Question: I started creating a Plugin on QGIS 3 and my plugin requires Progress bars within a QTableView. I am trying to figure out how to add a column of progress bars within my QTableView in PyQt5. But I couldn't find any relevant code or resources regarding my problem.
My Table

'''
w= self.tasklist_tabv
delegate = ProgressDelegate(w)
w.setItemDelegateForColumn(2, delegate)
w.setHorizontalHeaderLabels(["ID", "Name", "Progress"])
for r, (_id, _name, _progress) in enumerate(data):
it_id = QtGui.QTableWidgetItem(_id)
it_name = QtGui.QTableWidgetItem(_name)
it_progress = QtGui.QTableWidgetItem()
chkBoxItem = QtGui.QTableWidgetItem()
chkBoxItem.setFlags(QtCore.Qt.ItemIsUserCheckable | QtCore.Qt.ItemIsEnabled)
chkBoxItem.setCheckState(QtCore.Qt.Unchecked)
it_progress.setData(QtCore.Qt.DisplayRole+1000, _progress)
w.insertRow(w.rowCount())
for c, item in enumerate((it_id, it_name, it_progress)):
w.setItem(r, c, item)
for c, item in enumerate((it_id, it_name, chkBoxItem)):
w.setItem(r, c+1, item)
class ProgressDelegate(QtGui.QStyledItemDelegate):
def paint(self, painter, option, index):
progress = index.data(QtCore.Qt.DisplayRole+1000)
opt = QtGui.QStyleOptionProgressBar()
opt.rect = option.rect
opt.minimum = 0
opt.maximum = 100
opt.progress = progress
opt.text = "{}%".format(progress)
opt.textVisible = True
QtGui.QApplication.style().drawControl(QtGui.QStyle.CE_ProgressBar, opt, painter)
'''
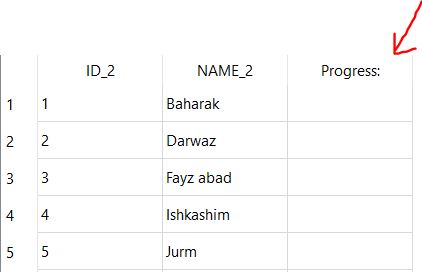
Answer: You can use a delegate:
# QTableView:
### - PyQt5
'''
from PyQt5 import QtCore, QtGui, QtWidgets
data = [("1", "Baharak", 10), ("2", "Darwaz", 60),
("3", "Fays abad", 20), ("4", "Ishkashim", 80),
("5", "Jurm", 100)]
class ProgressDelegate(QtWidgets.QStyledItemDelegate):
def paint(self, painter, option, index):
progress = index.data(QtCore.Qt.UserRole+1000)
opt = QtWidgets.QStyleOptionProgressBar()
opt.rect = option.rect
opt.minimum = 0
opt.maximum = 100
opt.progress = progress
opt.text = "{}%".format(progress)
opt.textVisible = True
QtWidgets.QApplication.style().drawControl(QtWidgets.QStyle.CE_ProgressBar, opt, painter)
if __name__ == '__main__':
import sys
app = QtWidgets.QApplication(sys.argv)
w = QtWidgets.QTableView()
delegate = ProgressDelegate(w)
w.setItemDelegateForColumn(2, delegate)
model = QtGui.QStandardItemModel(0, 3)
model.setHorizontalHeaderLabels(["ID", "Name", "Progress"])
for _id, _name, _progress in data:
it_id = QtGui.QStandardItem(_id)
it_name = QtGui.QStandardItem(_name)
it_progress = QtGui.QStandardItem()
it_progress.setData(_progress, QtCore.Qt.UserRole+1000)
model.appendRow([it_id, it_name, it_progress])
w.setModel(model)
w.show()
sys.exit(app.exec_())
'''
### PyQt4
'''
from PyQt4 import QtCore, QtGui
data = [("1", "Baharak", 10), ("2", "Darwaz", 60),
("3", "Fays abad", 20), ("4", "Ishkashim", 80),
("5", "Jurm", 100)]
class ProgressDelegate(QtGui.QStyledItemDelegate):
def paint(self, painter, option, index):
progress = index.data(QtCore.Qt.UserRole+1000)
opt = QtGui.QStyleOptionProgressBar()
opt.rect = option.rect
opt.minimum = 0
opt.maximum = 100
if hasattr(progress, 'toPyObject'):
progress = progress.toPyObject()
opt.progress = progress
opt.text = "{}%".format(progress)
opt.textVisible = True
QtGui.QApplication.style().drawControl(QtGui.QStyle.CE_ProgressBar, opt, painter)
if __name__ == '__main__':
import sys
app = QtGui.QApplication(sys.argv)
w = QtGui.QTableView()
delegate = ProgressDelegate(w)
w.setItemDelegateForColumn(2, delegate)
model = QtGui.QStandardItemModel(0, 3, w)
model.setHorizontalHeaderLabels(["ID", "Name", "Progress"])
for _id, _name, _progress in data:
it_id = QtGui.QStandardItem(_id)
it_name = QtGui.QStandardItem(_name)
it_progress = QtGui.QStandardItem()
it_progress.setData(_progress, QtCore.Qt.UserRole+1000)
model.appendRow([it_id, it_name, it_progress])
w.setModel(model)
w.show()
sys.exit(app.exec_())
'''
---
# QTableWidget:
### - PyQt5
'''
from PyQt5 import QtCore, QtGui, QtWidgets
data = [("1", "Baharak", 10), ("2", "Darwaz", 60),
("3", "Fays abad", 20), ("4", "Ishkashim", 80),
("5", "Jurm", 100)]
class ProgressDelegate(QtWidgets.QStyledItemDelegate):
def paint(self, painter, option, index):
progress = index.data(QtCore.Qt.UserRole+1000)
opt = QtWidgets.QStyleOptionProgressBar()
opt.rect = option.rect
opt.minimum = 0
opt.maximum = 100
opt.progress = progress
opt.text = "{}%".format(progress)
opt.textVisible = True
QtWidgets.QApplication.style().drawControl(QtWidgets.QStyle.CE_ProgressBar, opt, painter)
if __name__ == '__main__':
import sys
app = QtWidgets.QApplication(sys.argv)
w = QtWidgets.QTableWidget(0, 3)
delegate = ProgressDelegate(w)
w.setItemDelegateForColumn(2, delegate)
w.setHorizontalHeaderLabels(["ID", "Name", "Progress"])
for r, (_id, _name, _progress) in enumerate(data):
it_id = QtWidgets.QTableWidgetItem(_id)
it_name = QtWidgets.QTableWidgetItem(_name)
it_progress = QtWidgets.QTableWidgetItem()
it_progress.setData(QtCore.Qt.UserRole+1000, _progress)
w.insertRow(w.rowCount())
for c, item in enumerate((it_id, it_name, it_progress)):
w.setItem(r, c, item)
w.show()
sys.exit(app.exec_())
'''
### PyQt4
'''
from PyQt4 import QtCore, QtGui
data = [("1", "Baharak", 10), ("2", "Darwaz", 60),
("3", "Fays abad", 20), ("4", "Ishkashim", 80),
("5", "Jurm", 100)]
class ProgressDelegate(QtGui.QStyledItemDelegate):
def paint(self, painter, option, index):
progress = index.data(QtCore.Qt.UserRole+1000)
opt = QtGui.QStyleOptionProgressBar()
opt.rect = option.rect
opt.minimum = 0
opt.maximum = 100
if hasattr(progress, 'toPyObject'):
progress = progress.toPyObject()
opt.progress = progress
opt.text = "{}%".format(progress)
opt.textVisible = True
QtGui.QApplication.style().drawControl(QtGui.QStyle.CE_ProgressBar, opt, painter)
if __name__ == '__main__':
import sys
app = QtGui.QApplication(sys.argv)
w = QtGui.QTableWidget(0, 3)
delegate = ProgressDelegate(w)
w.setItemDelegateForColumn(2, delegate)
w.setHorizontalHeaderLabels(["ID", "Name", "Progress"])
for r, (_id, _name, _progress) in enumerate(data):
it_id = QtGui.QTableWidgetItem(_id)
it_name = QtGui.QTableWidgetItem(_name)
it_progress = QtGui.QTableWidgetItem()
it_progress.setData(QtCore.Qt.UserRole+1000, _progress)
w.insertRow(w.rowCount())
for c, item in enumerate((it_id, it_name, it_progress)):
w.setItem(r, c, item)
w.show()
sys.exit(app.exec_())
'''
---
<URL>